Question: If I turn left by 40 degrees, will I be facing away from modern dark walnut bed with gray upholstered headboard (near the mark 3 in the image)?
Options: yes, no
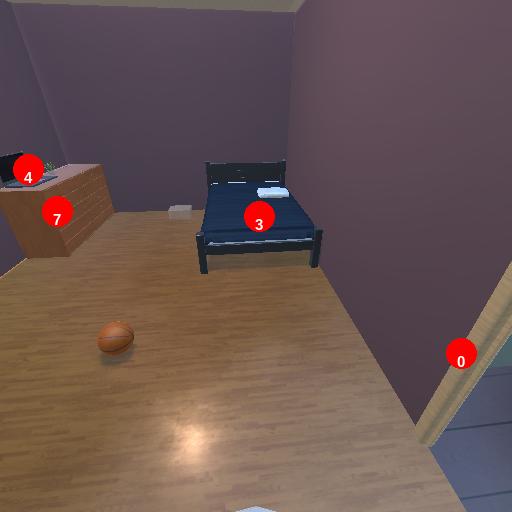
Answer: yes